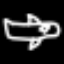
Label: airplane